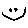
Label: smiley face